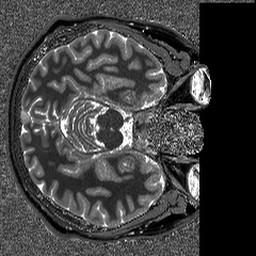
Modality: T1map
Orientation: axial
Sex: male